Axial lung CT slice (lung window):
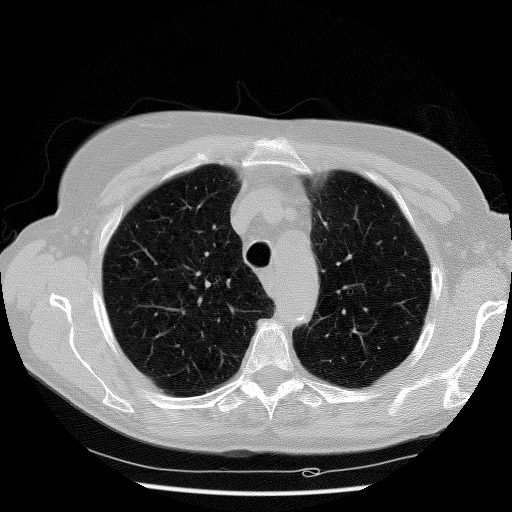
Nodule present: no